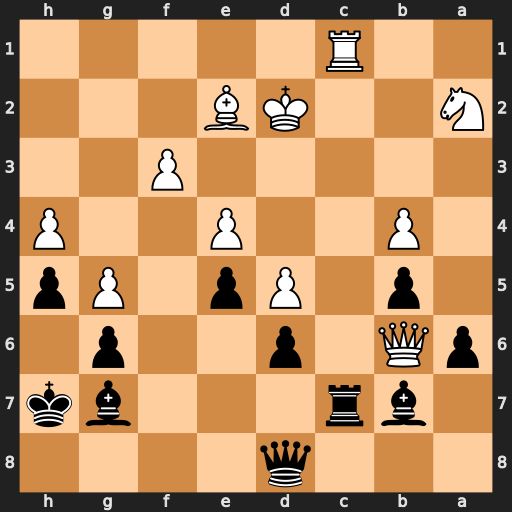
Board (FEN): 3q4/1br3bk/pQ1p2p1/1p1Pp1Pp/1P2P2P/5P2/N2KB3/2R5
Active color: b
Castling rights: -
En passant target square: -
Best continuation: Rc2+ Kxc2 Qxb6